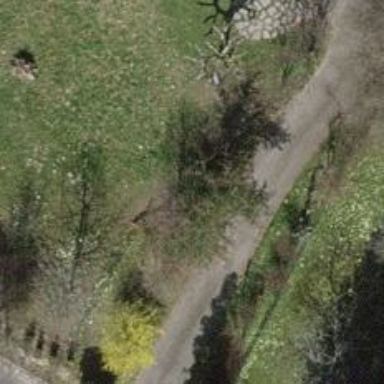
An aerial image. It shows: Garden with deciduous broadleaved trees.